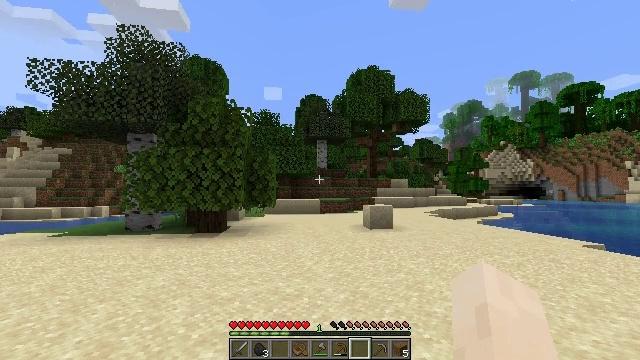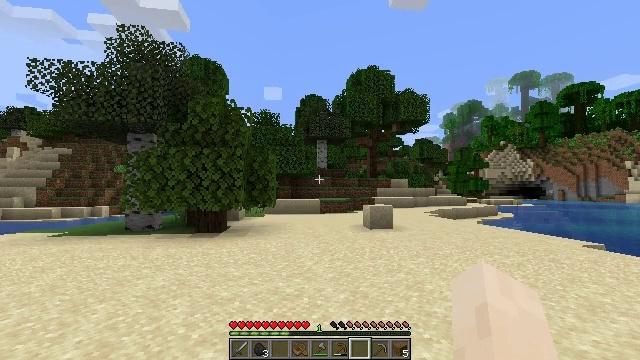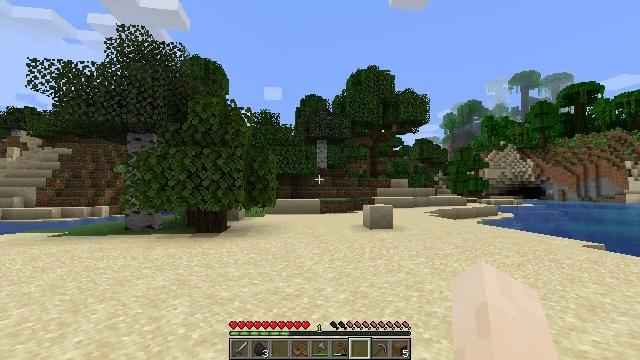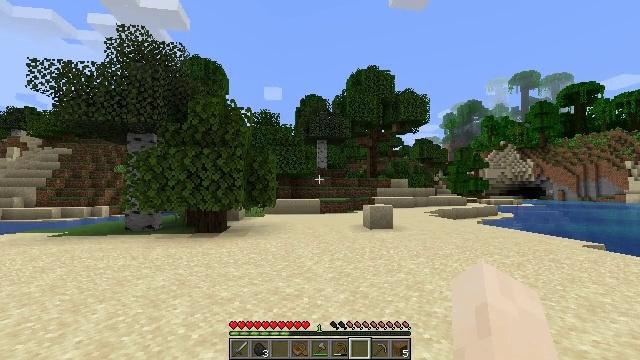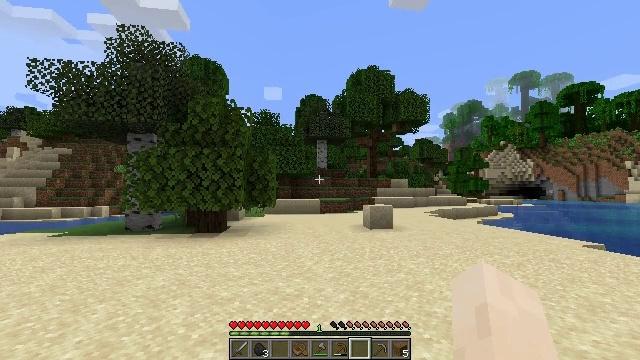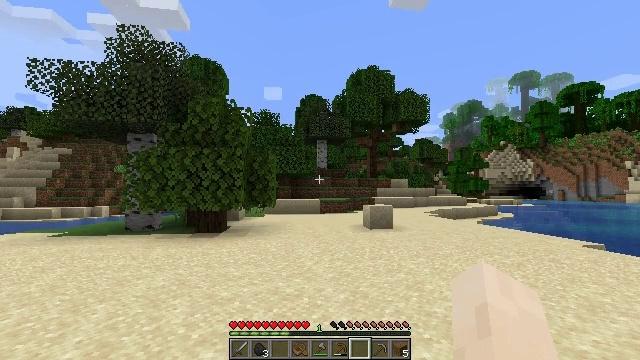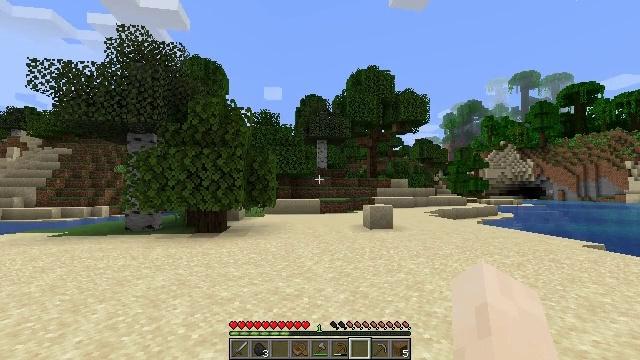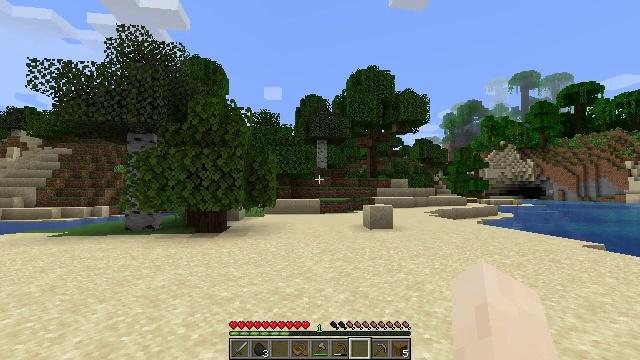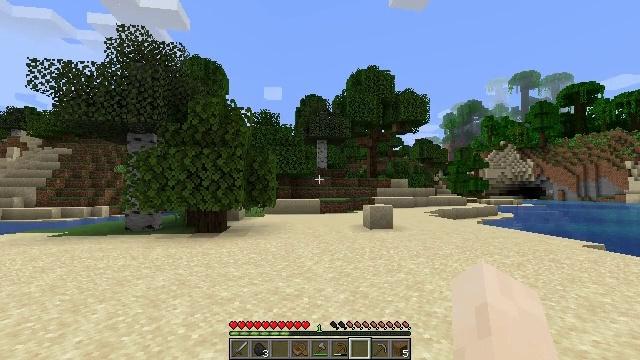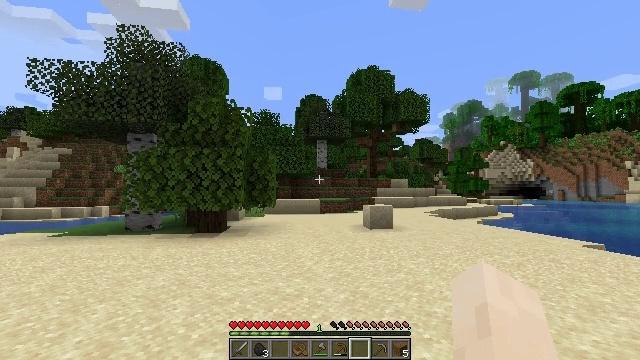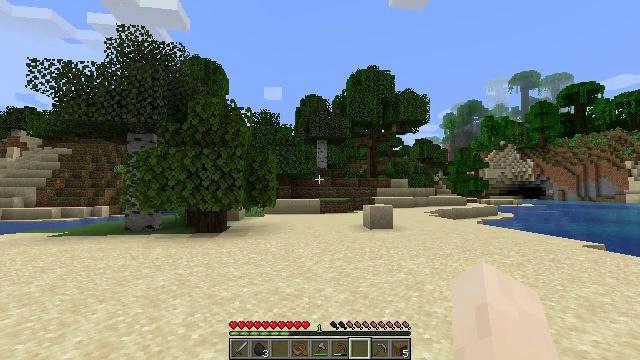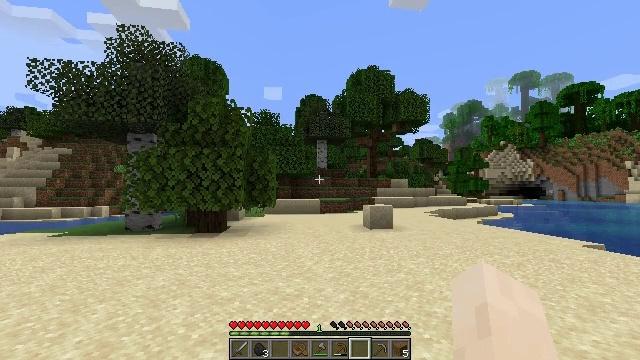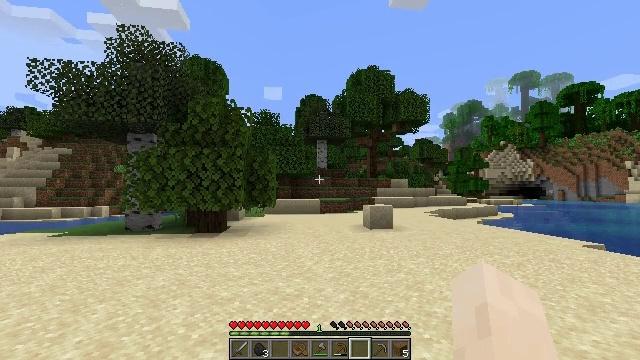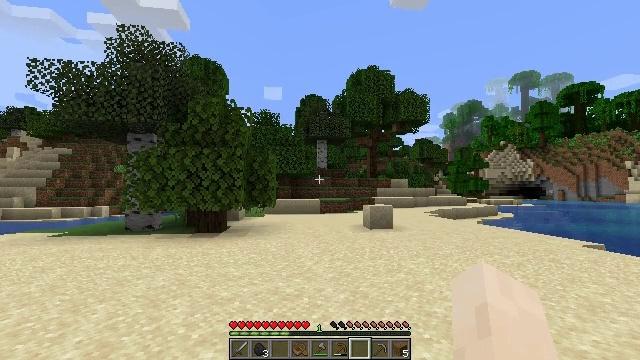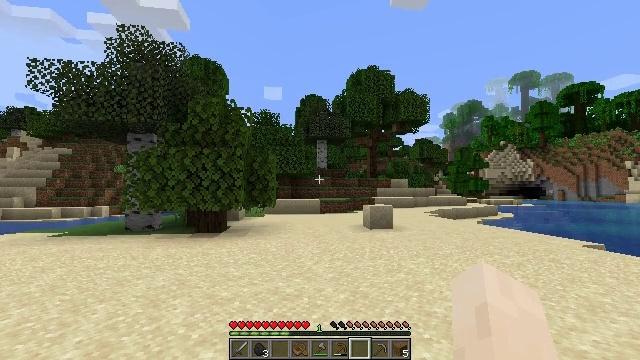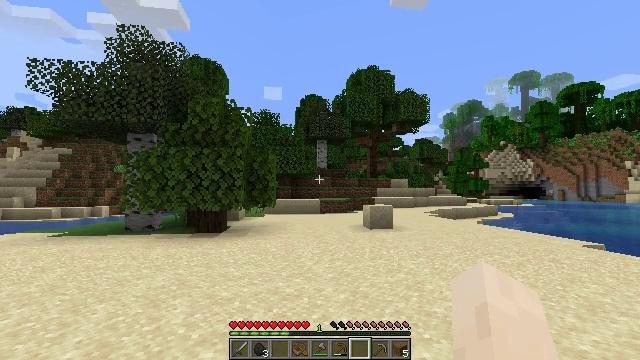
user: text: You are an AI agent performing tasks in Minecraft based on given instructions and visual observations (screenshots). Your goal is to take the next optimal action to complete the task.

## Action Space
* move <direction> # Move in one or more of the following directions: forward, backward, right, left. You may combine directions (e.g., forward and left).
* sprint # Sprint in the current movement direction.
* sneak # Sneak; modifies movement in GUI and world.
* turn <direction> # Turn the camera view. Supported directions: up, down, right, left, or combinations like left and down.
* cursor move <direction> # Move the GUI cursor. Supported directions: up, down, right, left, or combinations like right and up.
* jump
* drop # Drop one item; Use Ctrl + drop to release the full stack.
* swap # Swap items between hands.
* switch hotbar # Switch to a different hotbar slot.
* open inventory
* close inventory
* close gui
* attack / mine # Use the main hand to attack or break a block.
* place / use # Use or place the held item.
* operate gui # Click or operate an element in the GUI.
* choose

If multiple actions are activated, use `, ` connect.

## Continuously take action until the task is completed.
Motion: motion action
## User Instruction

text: Cook salmon to get cooked salmon.
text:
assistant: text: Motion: no_op
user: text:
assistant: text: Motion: no_op
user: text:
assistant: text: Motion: no_op
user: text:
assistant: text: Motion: no_op
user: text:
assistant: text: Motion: no_op
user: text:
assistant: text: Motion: no_op
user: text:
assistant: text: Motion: no_op
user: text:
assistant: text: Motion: no_op
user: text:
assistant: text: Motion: no_op
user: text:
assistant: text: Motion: no_op
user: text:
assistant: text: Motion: no_op
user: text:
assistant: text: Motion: no_op
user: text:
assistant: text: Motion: no_op
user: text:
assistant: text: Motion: no_op
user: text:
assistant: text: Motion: no_op
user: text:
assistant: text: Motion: no_op
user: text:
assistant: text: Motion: no_op
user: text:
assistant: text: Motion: no_op
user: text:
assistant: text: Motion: no_op
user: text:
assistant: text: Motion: no_op
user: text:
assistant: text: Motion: no_op
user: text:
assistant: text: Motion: no_op
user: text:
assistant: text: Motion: no_op
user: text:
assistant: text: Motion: no_op
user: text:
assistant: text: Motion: no_op
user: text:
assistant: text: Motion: no_op
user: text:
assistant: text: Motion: no_op
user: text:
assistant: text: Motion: no_op
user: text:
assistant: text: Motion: no_op
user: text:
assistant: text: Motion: no_op